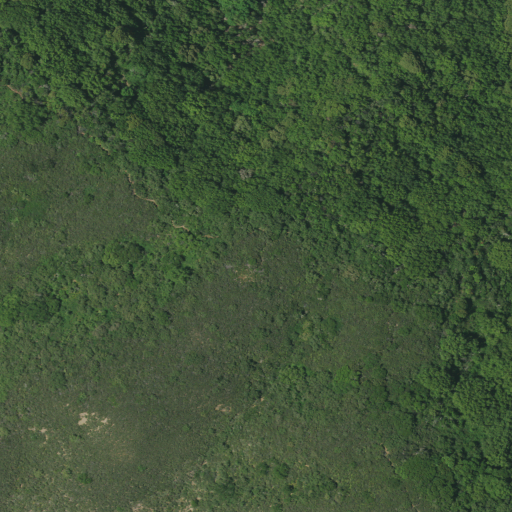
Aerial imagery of mountain in California named Collords Peak containing evergreen forest, mixed forest, and shrub